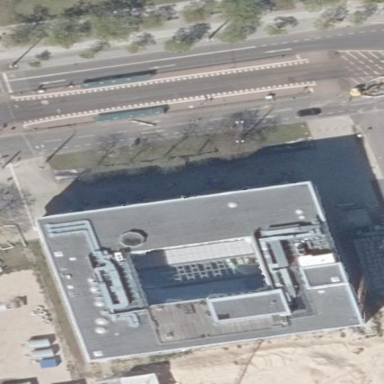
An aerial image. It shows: Building with flat white roof made of tar paper.